Question: I have a comment something like what I have mocked up below. '.avatar' & '.actions' have a static width. '.comment' does not. How should I structure my HTML & CSS so that '.text' will take up all of the available space as '.comment' changes it's width?

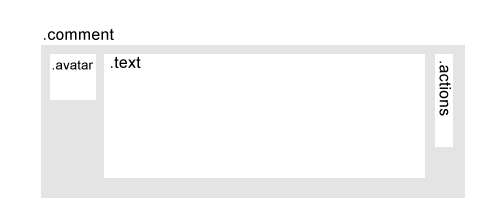
Answer: psuedo (untested) code
'''
<div class="comment">
<div class="avatar"></div>
<div class="actions"></div>
<div class="text"></div>
</div>
'''
CSS:
'''
.avatar {float: left;}
.actions {float: right;}
.comment, .text {overflow: hidden;}
'''
## Working Example:
'''
.avatar {
float: left;
margin-right: 10px;
width: 100px;
height: 100px;
background: #fff;
}
.actions {
float: right;
margin-left: 10px;
width: 30px;
height: 130px;
background: #fff;
}
.comment, .text {
overflow: hidden;
}
.comment {
background: #eee;
width: 600px;
padding: 10px;
}
.text {
background: #fff;
}
'''
HTML:
'''
<div class="comment">
<div class="avatar">..</div>
<div class="actions">..</div>
<div class="text">Your comment goes here<br>more text<br>more text</div>
</div>
'''